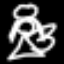
Label: angel